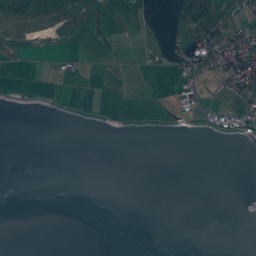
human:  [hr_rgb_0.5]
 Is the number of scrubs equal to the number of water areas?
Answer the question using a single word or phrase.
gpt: no

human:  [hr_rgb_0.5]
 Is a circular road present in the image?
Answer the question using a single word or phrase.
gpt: no

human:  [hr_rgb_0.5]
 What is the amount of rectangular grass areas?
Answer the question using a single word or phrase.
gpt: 5

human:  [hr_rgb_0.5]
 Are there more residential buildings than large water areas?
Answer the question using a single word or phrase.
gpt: yes

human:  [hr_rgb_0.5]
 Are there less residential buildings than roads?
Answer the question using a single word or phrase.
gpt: no

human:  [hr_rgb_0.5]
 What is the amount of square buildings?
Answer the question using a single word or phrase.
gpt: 1

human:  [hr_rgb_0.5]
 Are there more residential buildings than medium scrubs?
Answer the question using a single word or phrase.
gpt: yes

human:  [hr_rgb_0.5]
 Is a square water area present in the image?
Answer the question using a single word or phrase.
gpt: yes

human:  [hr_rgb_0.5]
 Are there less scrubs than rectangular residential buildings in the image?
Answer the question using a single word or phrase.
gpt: yes

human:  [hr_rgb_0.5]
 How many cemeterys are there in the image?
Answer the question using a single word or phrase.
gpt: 1

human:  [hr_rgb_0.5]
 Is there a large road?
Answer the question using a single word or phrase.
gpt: no

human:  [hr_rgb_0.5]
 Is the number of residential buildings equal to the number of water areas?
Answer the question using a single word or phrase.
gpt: no

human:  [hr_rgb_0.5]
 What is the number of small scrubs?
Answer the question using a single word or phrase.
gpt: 9

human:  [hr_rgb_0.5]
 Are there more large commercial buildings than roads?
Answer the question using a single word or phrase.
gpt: no

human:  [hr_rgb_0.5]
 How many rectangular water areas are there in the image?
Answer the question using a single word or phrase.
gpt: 4

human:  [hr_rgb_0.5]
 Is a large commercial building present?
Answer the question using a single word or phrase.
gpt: no

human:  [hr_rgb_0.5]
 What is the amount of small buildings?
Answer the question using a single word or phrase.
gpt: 628

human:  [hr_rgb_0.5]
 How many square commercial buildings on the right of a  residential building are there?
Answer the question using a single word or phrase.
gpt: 0

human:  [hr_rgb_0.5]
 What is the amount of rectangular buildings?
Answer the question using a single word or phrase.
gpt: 315

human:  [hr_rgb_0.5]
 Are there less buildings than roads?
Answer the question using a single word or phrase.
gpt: no

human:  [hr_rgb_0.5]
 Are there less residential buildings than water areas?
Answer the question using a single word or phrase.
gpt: no

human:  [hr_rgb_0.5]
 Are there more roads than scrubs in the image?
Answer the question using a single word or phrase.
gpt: yes

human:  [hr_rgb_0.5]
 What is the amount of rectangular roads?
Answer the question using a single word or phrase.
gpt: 0

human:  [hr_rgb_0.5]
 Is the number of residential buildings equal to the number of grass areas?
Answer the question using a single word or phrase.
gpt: no

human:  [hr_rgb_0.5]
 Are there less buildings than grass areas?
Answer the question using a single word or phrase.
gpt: no

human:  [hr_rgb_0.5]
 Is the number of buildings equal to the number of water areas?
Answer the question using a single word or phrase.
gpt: no

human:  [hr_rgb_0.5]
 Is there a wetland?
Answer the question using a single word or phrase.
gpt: yes

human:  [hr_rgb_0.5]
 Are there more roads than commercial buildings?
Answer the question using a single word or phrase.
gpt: yes

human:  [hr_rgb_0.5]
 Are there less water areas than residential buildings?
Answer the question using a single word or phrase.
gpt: yes

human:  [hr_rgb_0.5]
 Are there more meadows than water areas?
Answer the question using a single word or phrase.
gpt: yes

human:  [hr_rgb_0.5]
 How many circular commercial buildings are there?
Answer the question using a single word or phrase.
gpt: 0

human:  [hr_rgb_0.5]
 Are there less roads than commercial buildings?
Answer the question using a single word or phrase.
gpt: no

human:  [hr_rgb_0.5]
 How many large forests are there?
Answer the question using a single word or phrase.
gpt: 3

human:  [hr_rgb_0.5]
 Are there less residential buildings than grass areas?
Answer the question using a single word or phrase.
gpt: no

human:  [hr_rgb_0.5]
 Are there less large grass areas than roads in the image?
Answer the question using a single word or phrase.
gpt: yes

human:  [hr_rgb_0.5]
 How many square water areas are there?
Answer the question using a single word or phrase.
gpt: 2